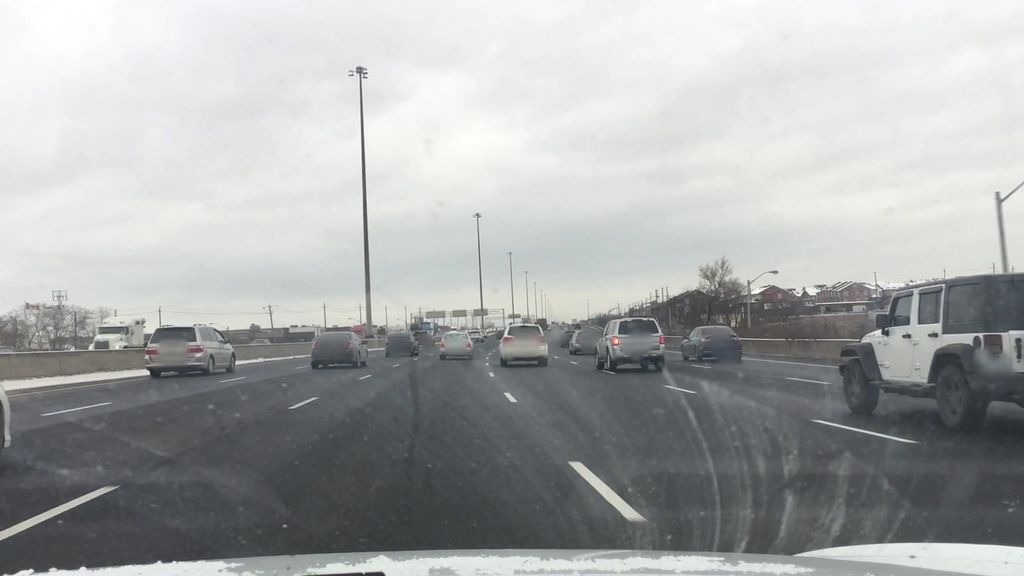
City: toronto